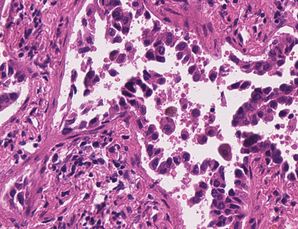
Tumor epithelial tissue: yes
Tumor-associated stroma tissue: yes
Normal tissue: no